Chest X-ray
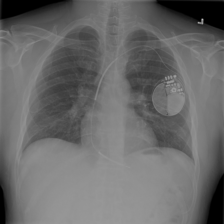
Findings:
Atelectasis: negative
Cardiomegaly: negative
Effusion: negative
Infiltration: negative
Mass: negative
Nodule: negative
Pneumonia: negative
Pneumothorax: negative
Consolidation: negative
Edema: negative
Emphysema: negative
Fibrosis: negative
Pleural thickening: negative
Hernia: negative